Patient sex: M
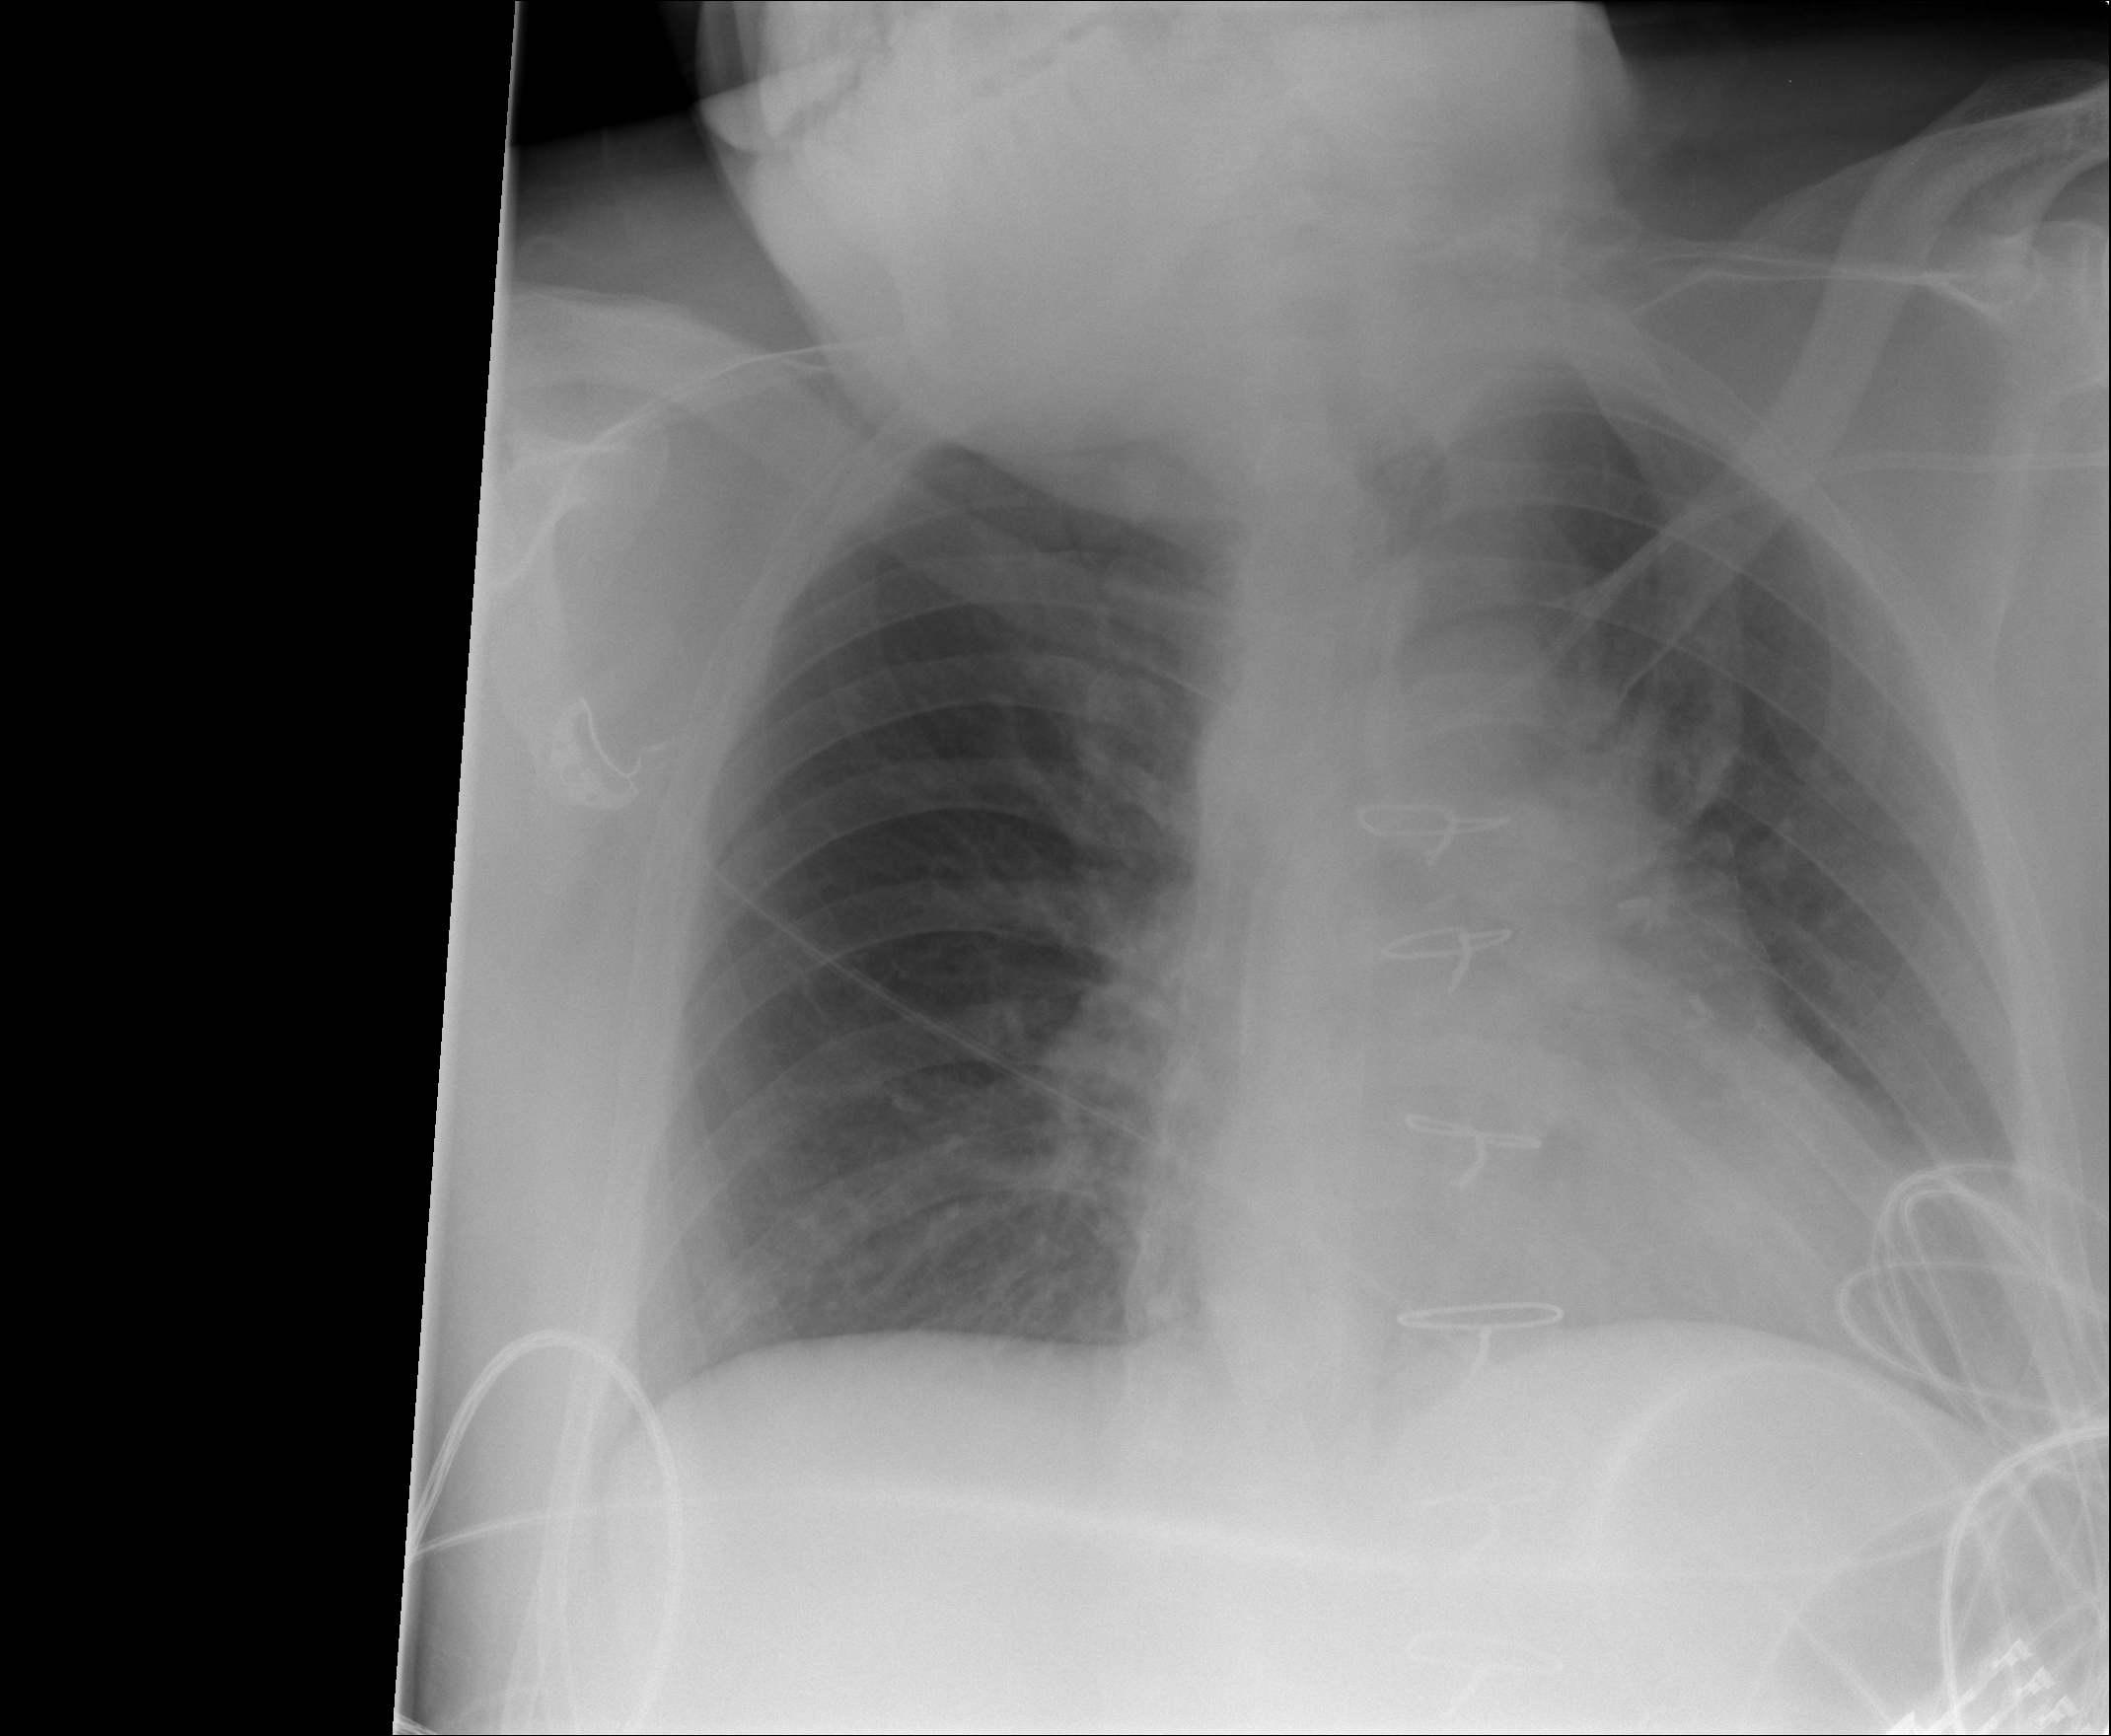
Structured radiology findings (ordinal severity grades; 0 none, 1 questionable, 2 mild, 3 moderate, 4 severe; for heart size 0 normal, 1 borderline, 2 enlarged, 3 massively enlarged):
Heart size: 2
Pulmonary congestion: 1
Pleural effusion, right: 0
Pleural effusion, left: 0
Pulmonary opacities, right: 0
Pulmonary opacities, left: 0
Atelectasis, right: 0
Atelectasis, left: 2